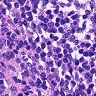
Metastatic tissue present: no